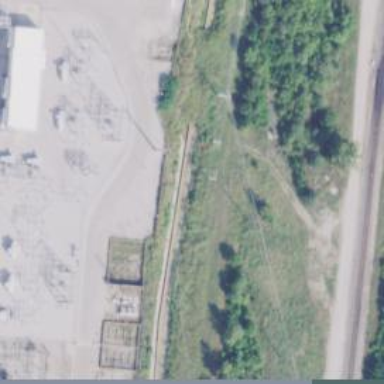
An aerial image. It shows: Power tower.